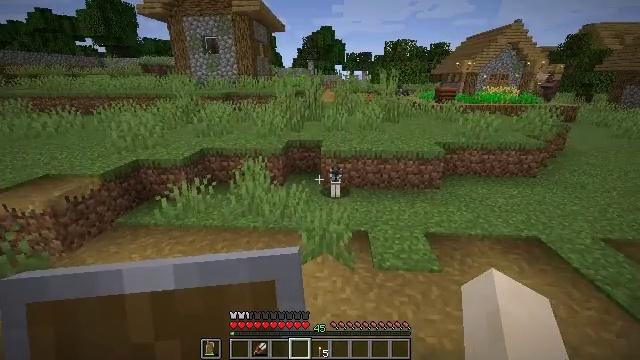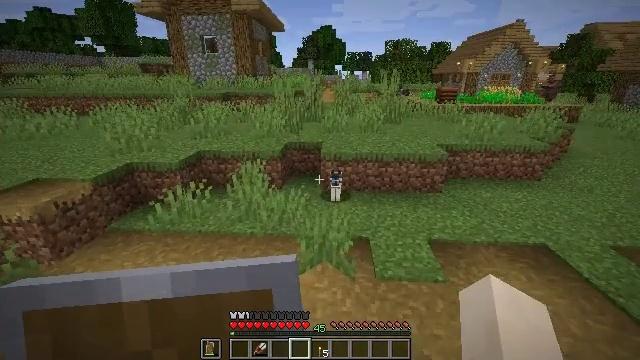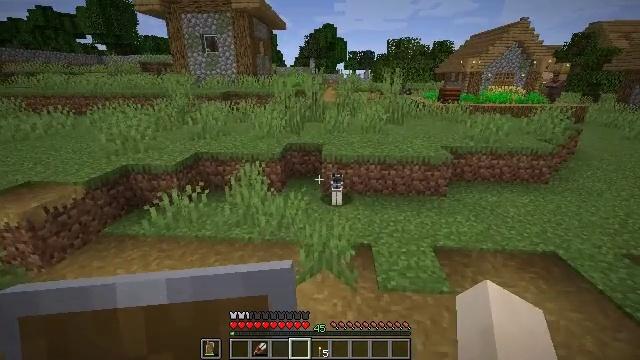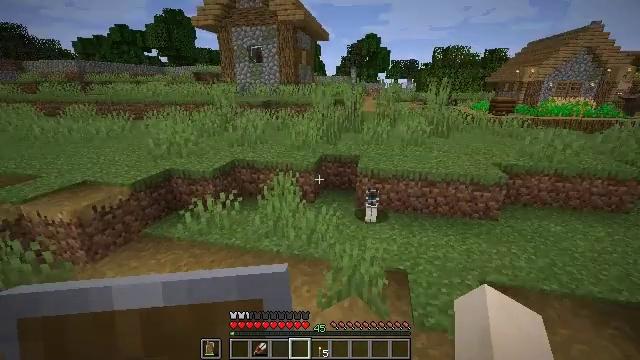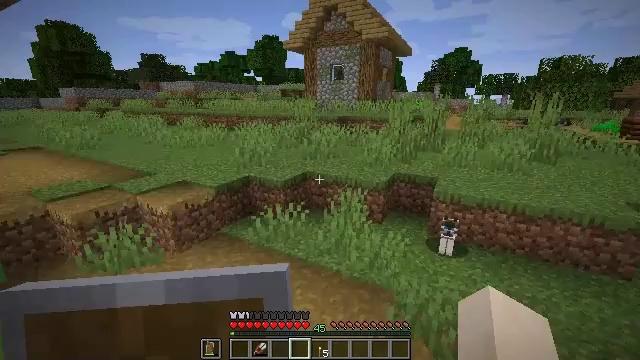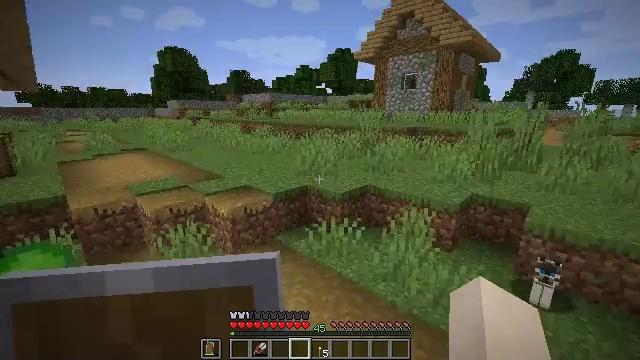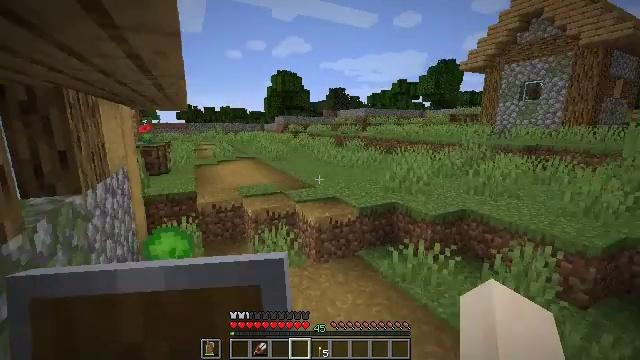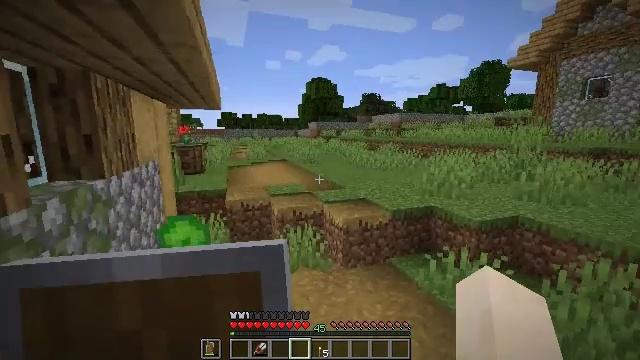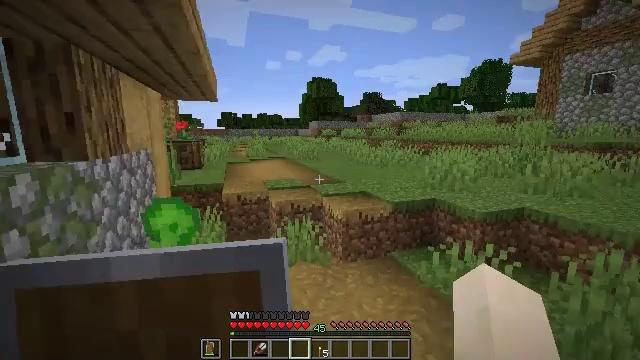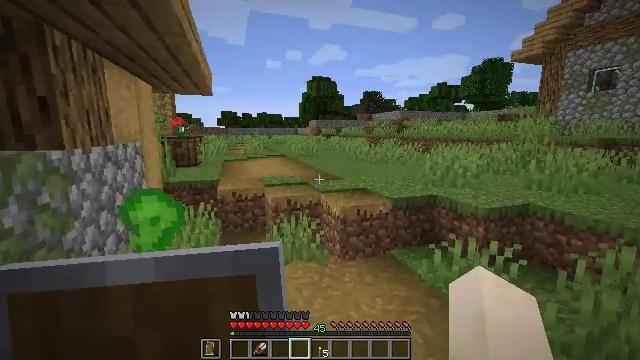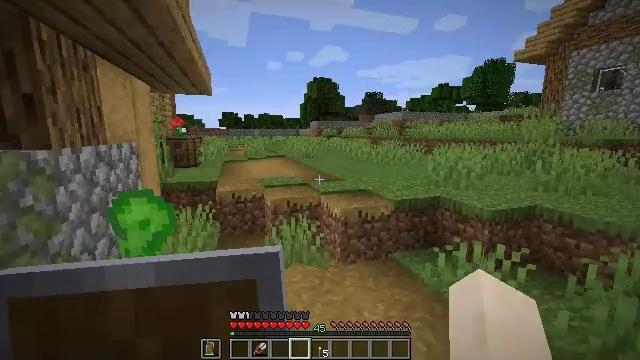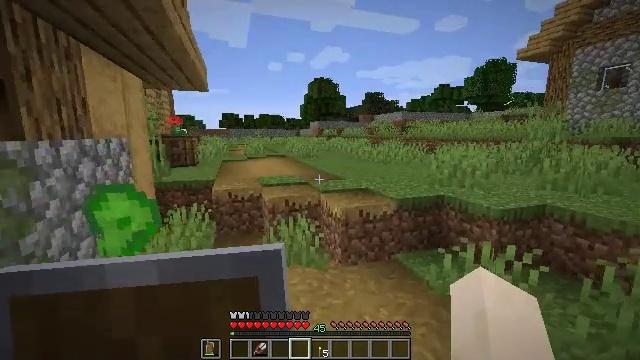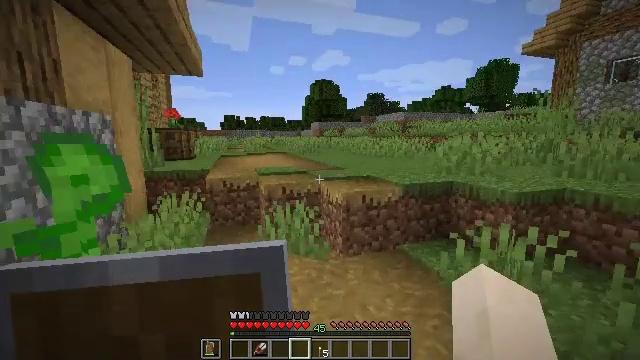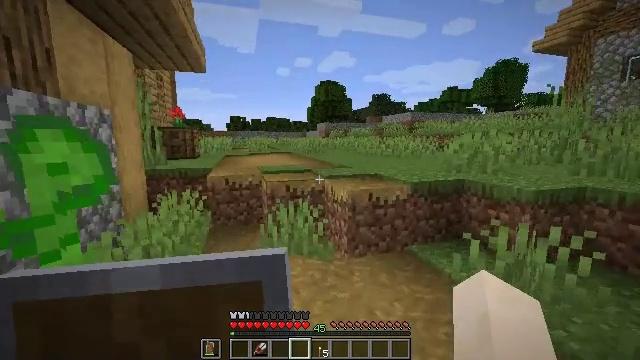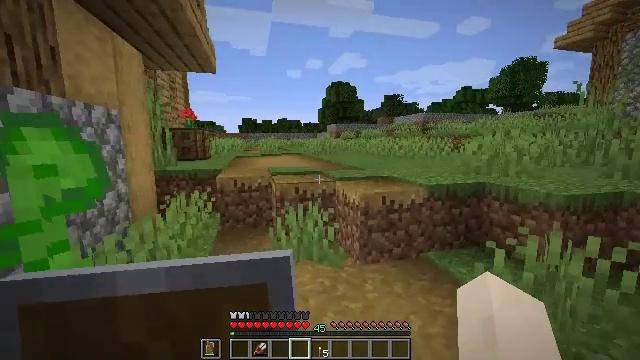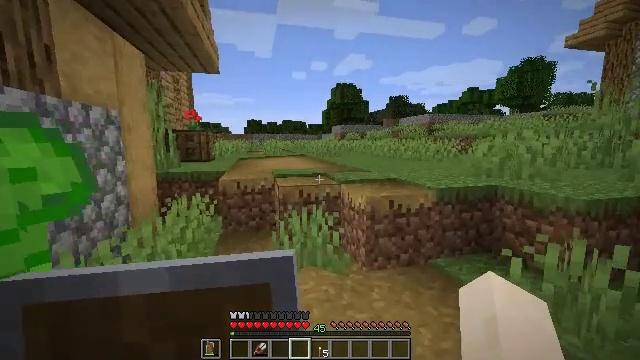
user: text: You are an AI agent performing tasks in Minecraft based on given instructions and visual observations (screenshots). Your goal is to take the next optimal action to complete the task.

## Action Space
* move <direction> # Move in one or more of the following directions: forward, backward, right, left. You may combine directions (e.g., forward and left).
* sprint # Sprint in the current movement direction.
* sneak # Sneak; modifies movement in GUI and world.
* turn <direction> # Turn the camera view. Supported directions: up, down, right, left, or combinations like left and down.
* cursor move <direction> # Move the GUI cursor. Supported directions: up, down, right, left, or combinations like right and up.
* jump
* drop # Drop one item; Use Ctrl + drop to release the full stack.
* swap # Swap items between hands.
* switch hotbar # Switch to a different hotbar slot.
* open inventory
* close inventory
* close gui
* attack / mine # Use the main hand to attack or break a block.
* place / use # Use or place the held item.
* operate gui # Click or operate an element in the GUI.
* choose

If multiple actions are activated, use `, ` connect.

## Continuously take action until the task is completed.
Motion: motion action
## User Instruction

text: Collect the pumpkin by holding left button.
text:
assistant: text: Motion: move forward
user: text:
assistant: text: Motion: move forward
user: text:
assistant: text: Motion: move forward, turn left and up
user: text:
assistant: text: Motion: move forward, turn left and up
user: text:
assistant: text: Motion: move forward, turn left and up
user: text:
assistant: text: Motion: move forward, turn left and up
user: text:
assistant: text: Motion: move forward, turn left and up
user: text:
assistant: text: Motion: move forward
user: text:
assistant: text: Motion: move forward
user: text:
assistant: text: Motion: move forward
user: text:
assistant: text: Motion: move forward
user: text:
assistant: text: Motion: move forward
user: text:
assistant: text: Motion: move forward, turn left
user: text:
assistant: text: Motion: move forward, turn left
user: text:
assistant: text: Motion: move forward, turn left
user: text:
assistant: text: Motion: move forward, turn left
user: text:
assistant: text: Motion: move forward, turn left and down
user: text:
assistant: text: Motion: move forward, turn left and down
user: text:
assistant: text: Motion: move forward
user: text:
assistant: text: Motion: move forward
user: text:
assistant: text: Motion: move forward
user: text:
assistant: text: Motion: move forward
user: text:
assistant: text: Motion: move forward
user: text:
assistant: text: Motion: move forward
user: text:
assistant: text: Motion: move forward, turn left
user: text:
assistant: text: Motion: move forward, turn left
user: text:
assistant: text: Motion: move forward, turn left
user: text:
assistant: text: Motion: move forward, turn left, jump
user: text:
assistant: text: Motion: move forward, turn left, jump
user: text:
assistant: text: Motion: move forward, turn left, jump